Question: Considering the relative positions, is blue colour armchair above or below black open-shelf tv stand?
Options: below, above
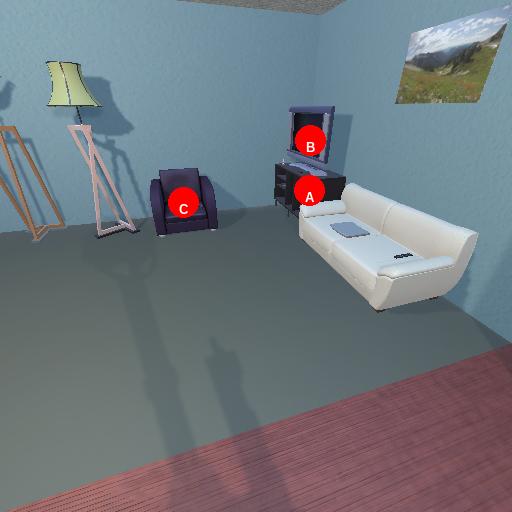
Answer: below